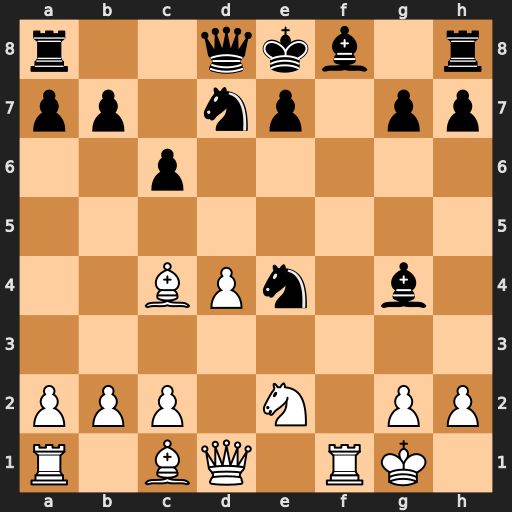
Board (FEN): r2qkb1r/pp1np1pp/2p5/8/2BPn1b1/8/PPP1N1PP/R1BQ1RK1
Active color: w
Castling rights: kq
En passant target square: -
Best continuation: Bf7#